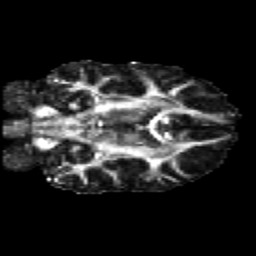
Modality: FA
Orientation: coronal
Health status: healthy
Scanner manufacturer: siemens
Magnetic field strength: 3 T
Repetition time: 12 s
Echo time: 0.092 s